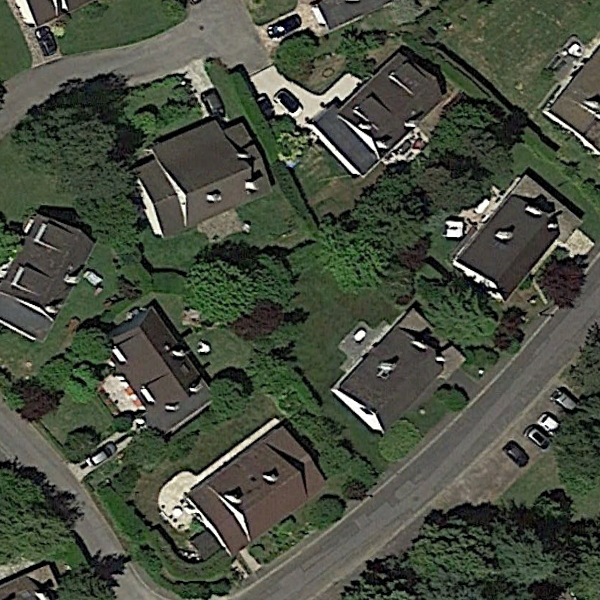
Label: MediumResidential